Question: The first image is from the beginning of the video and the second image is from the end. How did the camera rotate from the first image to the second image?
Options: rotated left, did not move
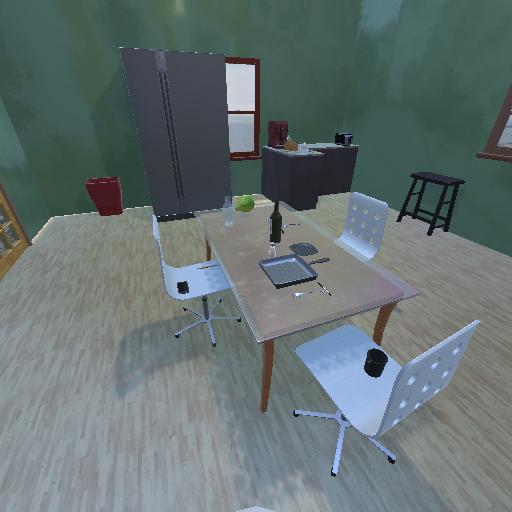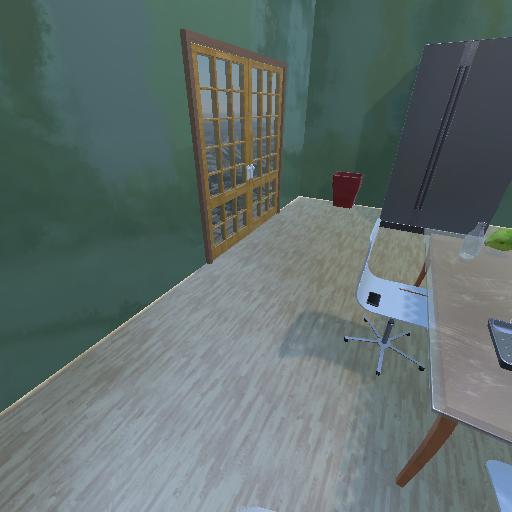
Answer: rotated left